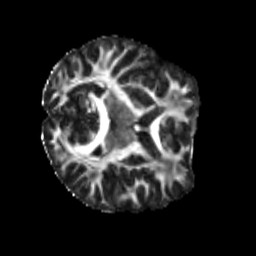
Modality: FA
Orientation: axial
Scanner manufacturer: siemens
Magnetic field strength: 3 T
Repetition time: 4 s
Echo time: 0.0594 s